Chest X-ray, AP view. Patient: 40 years old, sex M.
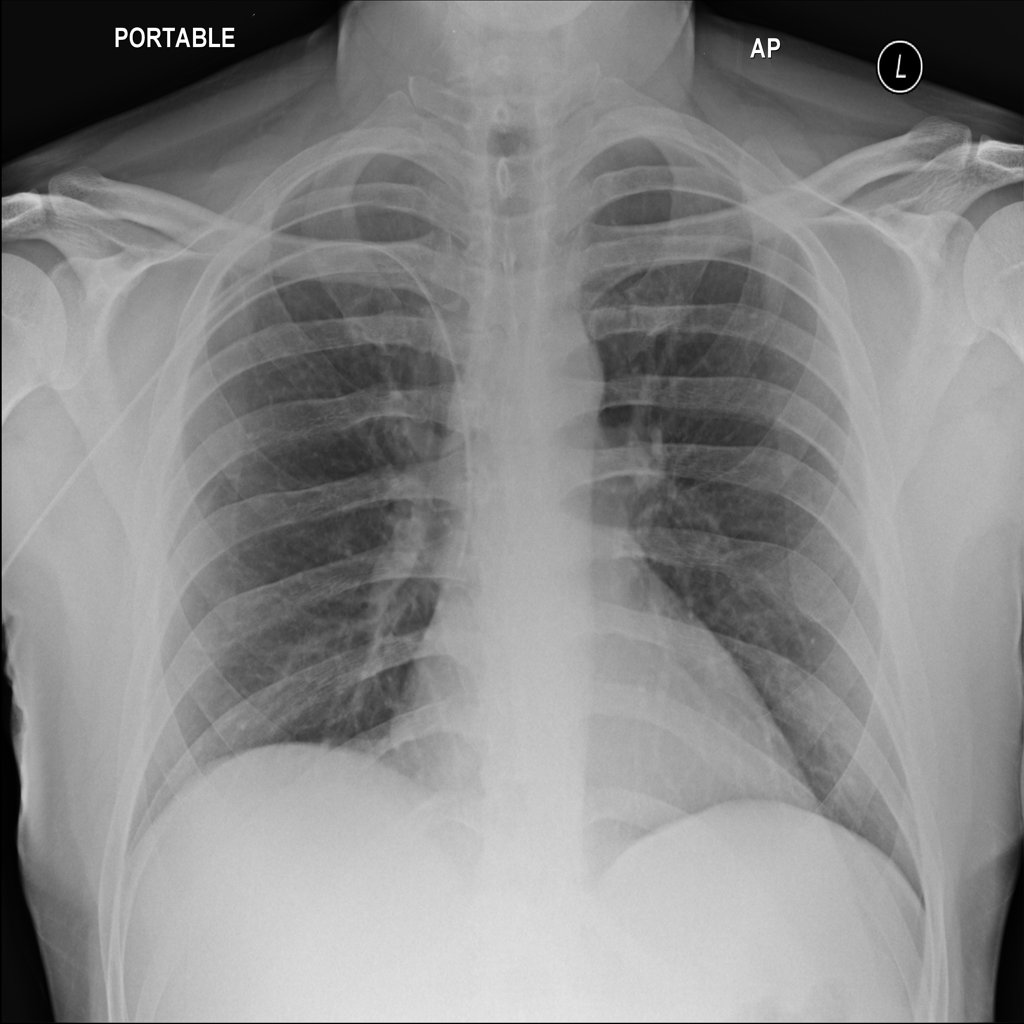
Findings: No Finding